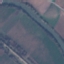
Label: River